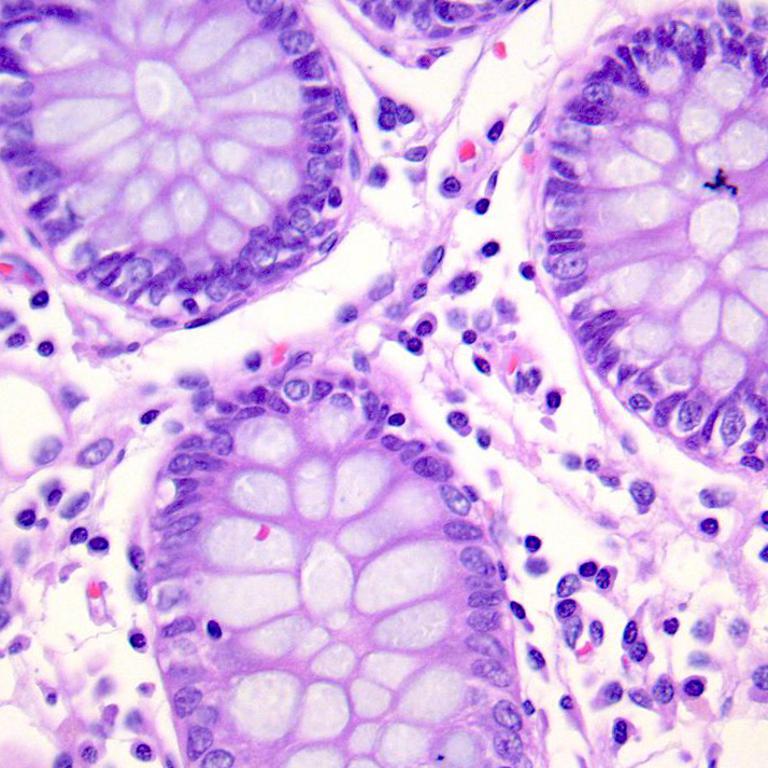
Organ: colon
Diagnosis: benign